Question: I'm trying to refresh the div tag using js.
'''
$(document).ready(function() {
$('#product_slidebar').on('click', function() {
console.log("2");
$('#data').load('{{URL::to("/product") }}');
alert("m");
});
});
'''
At the alert box execution I can see that the page is loaded in div tag but after clicking on alert box page automatically reloaded the page

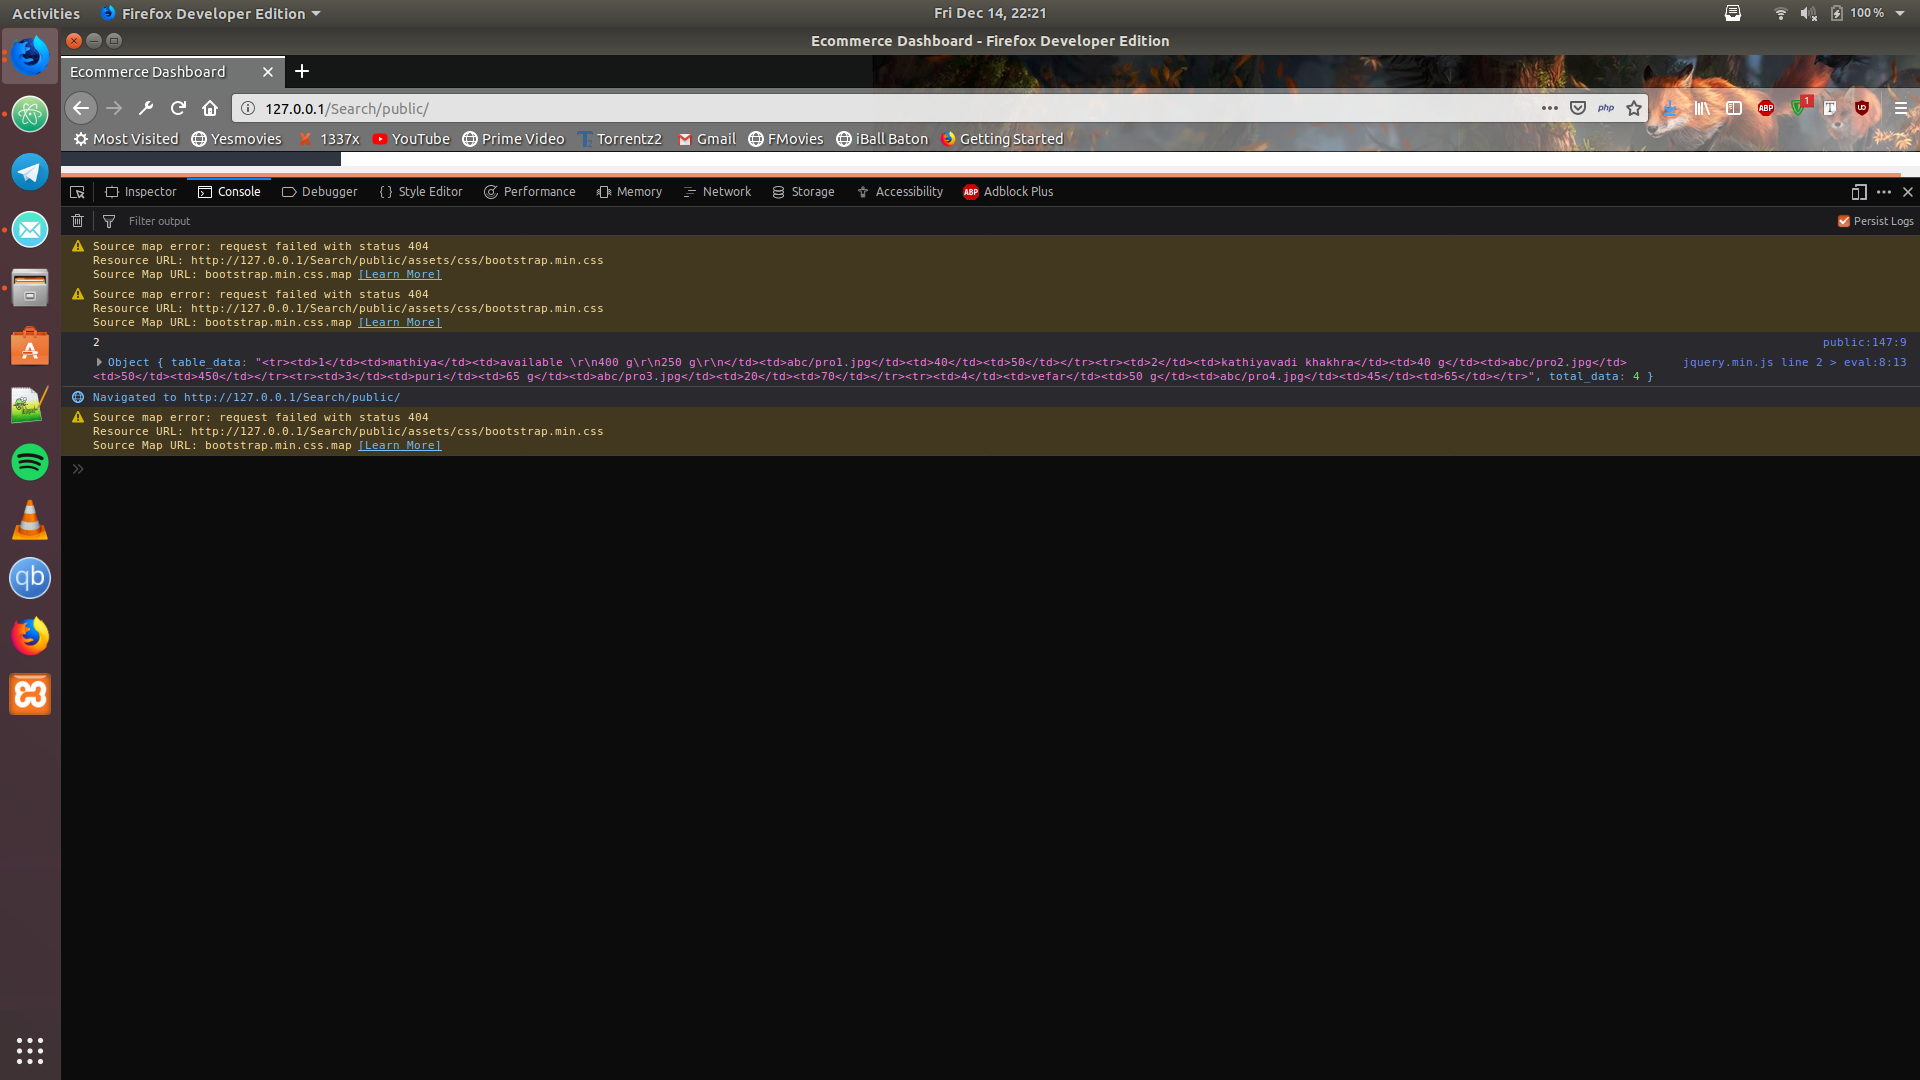
Answer: Prevent default functionality on the element being clicked
'''
$('#product_slidebar').on('click', function(e) {
e.preventDefault();
console.log("2");
$('#data').load('{{URL::to("/product") }}');
alert("m");
});
'''